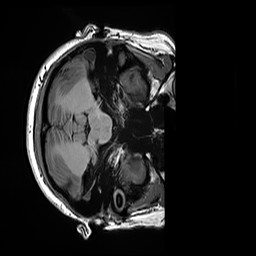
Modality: T1w
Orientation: axial
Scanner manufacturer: siemens
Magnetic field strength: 3 T
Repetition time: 2.5 s
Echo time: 0.00299 s